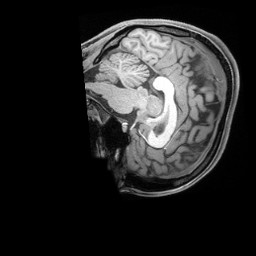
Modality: T1w
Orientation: sagittal
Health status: healthy
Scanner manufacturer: siemens
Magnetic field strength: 3 T
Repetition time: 2.4 s
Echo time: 0.00201 s